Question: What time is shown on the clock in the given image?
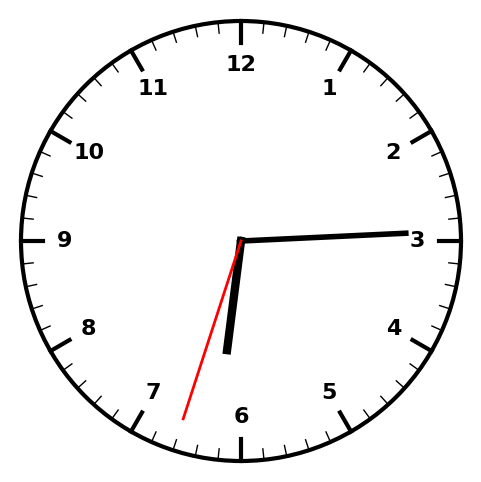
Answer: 06:14:33